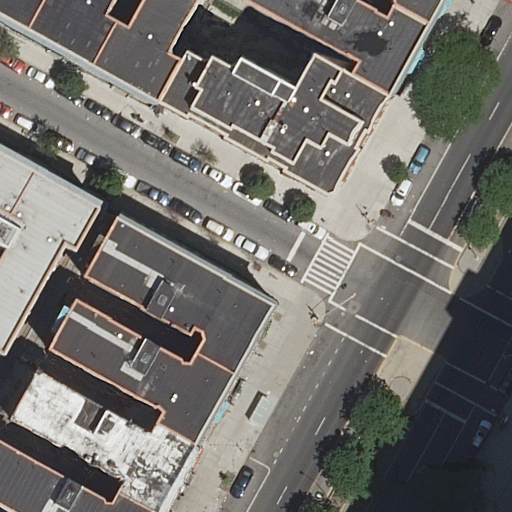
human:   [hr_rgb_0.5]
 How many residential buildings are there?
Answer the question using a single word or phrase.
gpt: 12

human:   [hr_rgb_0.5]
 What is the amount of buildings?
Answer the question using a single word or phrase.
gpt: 12

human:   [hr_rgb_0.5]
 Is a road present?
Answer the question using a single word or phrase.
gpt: yes

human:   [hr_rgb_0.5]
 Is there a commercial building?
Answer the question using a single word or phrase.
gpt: no

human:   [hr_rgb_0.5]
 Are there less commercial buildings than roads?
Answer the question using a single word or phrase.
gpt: yes

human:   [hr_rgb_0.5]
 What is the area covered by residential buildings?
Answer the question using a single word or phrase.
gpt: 3240m2

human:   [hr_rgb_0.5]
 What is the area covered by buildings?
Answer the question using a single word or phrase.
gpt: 3240m2

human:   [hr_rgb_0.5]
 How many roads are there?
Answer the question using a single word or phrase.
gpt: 3

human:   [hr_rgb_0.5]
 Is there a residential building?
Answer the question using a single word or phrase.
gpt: yes

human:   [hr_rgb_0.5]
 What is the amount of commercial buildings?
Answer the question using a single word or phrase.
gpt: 0

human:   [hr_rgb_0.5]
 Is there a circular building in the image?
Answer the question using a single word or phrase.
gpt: no

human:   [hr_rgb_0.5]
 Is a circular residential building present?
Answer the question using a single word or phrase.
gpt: no

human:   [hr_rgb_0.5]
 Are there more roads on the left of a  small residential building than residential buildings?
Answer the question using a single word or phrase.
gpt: no

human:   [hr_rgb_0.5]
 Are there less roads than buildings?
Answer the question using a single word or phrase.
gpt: yes

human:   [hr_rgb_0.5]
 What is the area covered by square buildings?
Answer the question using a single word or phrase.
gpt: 0m2

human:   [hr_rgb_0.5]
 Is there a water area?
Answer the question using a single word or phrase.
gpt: no

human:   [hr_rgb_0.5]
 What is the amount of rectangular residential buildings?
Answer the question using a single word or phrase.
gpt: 4

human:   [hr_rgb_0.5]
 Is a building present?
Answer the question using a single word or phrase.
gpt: yes

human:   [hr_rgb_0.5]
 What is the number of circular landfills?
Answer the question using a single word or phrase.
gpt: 0

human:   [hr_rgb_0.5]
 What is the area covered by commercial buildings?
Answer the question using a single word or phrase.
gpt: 0m2

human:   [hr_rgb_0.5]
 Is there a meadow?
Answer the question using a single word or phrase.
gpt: no

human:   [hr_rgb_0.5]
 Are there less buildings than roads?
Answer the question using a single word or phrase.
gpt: no

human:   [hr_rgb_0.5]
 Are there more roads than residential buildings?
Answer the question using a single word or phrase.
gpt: no

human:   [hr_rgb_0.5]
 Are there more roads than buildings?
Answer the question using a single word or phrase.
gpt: no

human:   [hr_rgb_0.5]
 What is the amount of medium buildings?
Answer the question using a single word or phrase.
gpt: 7

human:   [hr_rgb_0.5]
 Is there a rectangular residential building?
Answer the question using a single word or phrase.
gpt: yes

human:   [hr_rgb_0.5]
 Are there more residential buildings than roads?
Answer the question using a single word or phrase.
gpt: yes

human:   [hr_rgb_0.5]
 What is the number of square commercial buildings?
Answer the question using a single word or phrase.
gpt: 0

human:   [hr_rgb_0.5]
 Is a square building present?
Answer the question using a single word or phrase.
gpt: no

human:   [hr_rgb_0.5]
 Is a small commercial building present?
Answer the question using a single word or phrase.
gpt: no

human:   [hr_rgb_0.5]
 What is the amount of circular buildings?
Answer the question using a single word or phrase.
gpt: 0

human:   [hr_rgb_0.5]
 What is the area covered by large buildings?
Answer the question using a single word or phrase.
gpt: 697m2

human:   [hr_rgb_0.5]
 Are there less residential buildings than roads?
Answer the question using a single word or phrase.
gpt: no

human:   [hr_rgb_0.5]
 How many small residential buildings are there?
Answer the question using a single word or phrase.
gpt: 4

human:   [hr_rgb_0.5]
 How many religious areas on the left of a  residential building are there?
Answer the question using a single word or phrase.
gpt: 0

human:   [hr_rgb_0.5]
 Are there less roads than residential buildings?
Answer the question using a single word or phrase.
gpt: yes

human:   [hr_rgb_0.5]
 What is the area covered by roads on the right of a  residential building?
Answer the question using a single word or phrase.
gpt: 0m2

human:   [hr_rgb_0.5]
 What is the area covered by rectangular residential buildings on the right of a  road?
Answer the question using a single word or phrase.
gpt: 24m2

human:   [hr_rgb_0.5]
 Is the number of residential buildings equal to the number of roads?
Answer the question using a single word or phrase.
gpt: no

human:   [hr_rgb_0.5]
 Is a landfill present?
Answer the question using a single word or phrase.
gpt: no

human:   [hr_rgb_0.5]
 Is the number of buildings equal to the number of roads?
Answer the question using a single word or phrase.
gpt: no

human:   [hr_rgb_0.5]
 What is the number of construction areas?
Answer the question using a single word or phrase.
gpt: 0

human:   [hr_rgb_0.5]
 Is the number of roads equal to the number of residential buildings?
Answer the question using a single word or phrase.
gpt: no

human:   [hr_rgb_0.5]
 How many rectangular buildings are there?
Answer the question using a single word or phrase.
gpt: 4

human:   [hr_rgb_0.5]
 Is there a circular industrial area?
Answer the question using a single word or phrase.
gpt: no

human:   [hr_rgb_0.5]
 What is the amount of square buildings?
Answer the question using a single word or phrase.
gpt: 0

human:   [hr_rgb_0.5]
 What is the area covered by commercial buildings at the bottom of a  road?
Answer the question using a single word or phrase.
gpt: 0m2

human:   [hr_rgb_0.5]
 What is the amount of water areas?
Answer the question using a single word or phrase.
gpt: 0

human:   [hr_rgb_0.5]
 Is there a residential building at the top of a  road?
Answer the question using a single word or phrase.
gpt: yes

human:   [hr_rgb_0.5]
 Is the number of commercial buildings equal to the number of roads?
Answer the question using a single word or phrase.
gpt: no

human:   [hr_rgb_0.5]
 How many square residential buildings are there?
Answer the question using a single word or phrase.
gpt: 0

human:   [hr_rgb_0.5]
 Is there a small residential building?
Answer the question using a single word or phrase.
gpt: yes

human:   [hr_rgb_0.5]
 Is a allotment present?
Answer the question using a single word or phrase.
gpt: no

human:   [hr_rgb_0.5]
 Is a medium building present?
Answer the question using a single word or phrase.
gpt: yes

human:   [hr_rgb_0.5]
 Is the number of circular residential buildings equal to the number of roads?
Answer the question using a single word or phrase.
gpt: no

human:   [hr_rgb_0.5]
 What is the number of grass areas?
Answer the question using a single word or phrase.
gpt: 0

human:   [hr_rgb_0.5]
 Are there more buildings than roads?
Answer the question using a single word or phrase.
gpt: yes

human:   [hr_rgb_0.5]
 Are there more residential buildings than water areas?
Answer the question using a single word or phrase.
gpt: yes

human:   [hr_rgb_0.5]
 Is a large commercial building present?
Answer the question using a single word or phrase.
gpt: no

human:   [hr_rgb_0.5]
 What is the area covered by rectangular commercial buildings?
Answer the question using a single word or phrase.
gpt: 0m2

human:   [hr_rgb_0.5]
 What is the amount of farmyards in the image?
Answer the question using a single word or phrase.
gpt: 0

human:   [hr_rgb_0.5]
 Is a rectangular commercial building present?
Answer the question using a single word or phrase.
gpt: no

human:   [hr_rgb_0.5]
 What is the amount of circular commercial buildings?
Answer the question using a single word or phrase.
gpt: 0

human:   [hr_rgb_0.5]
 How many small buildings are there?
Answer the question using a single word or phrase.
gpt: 4